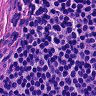
Metastatic tissue present: no